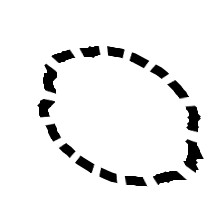
Shape: circle